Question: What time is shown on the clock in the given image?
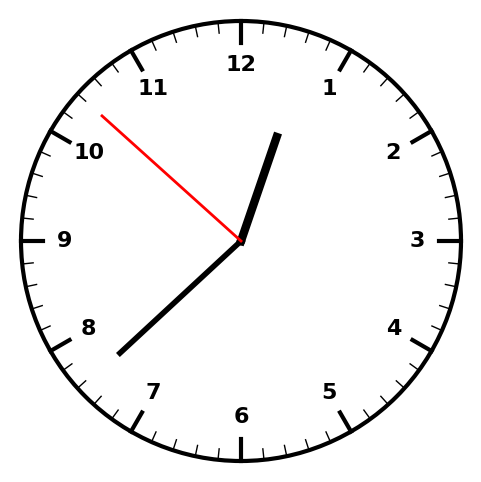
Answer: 12:37:52